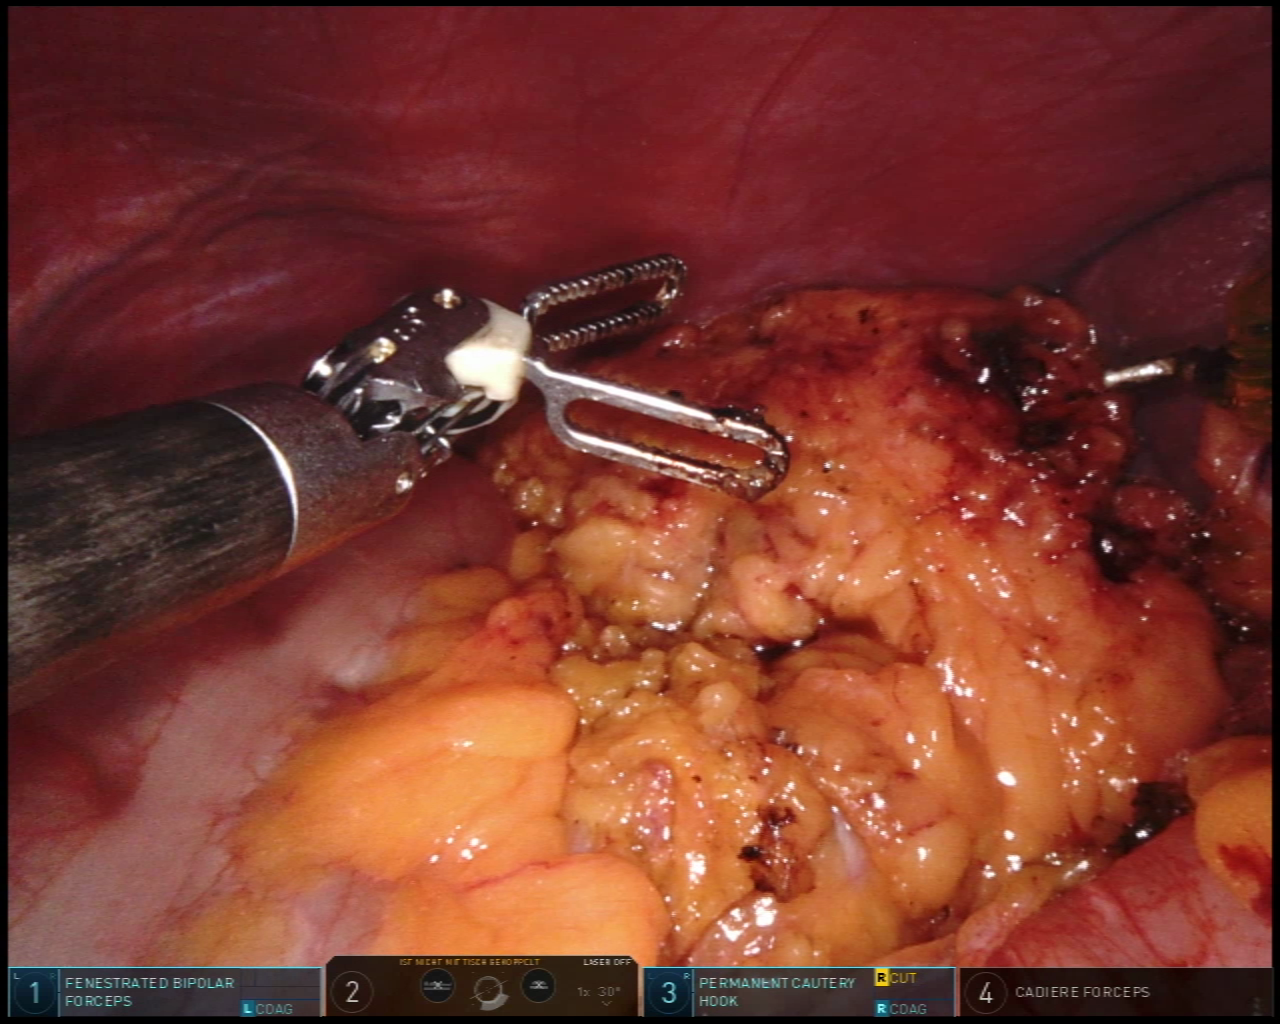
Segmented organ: abdominal_wall
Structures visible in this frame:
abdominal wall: yes
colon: yes
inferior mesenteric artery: no
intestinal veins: no
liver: no
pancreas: no
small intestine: no
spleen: yes
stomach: no
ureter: no
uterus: no
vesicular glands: no